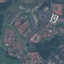
Land use / land cover: Residential